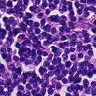
Metastatic tissue present: no